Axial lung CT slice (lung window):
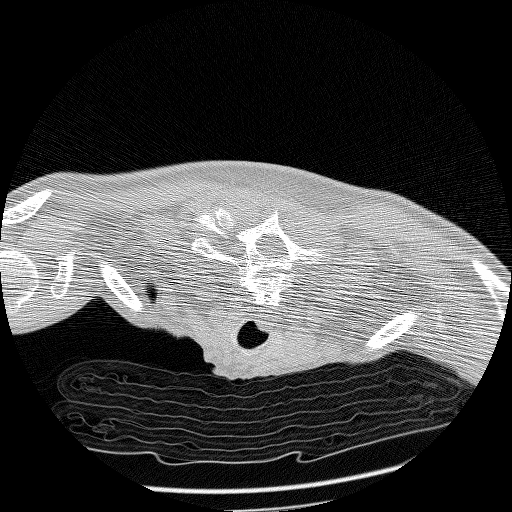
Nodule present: no